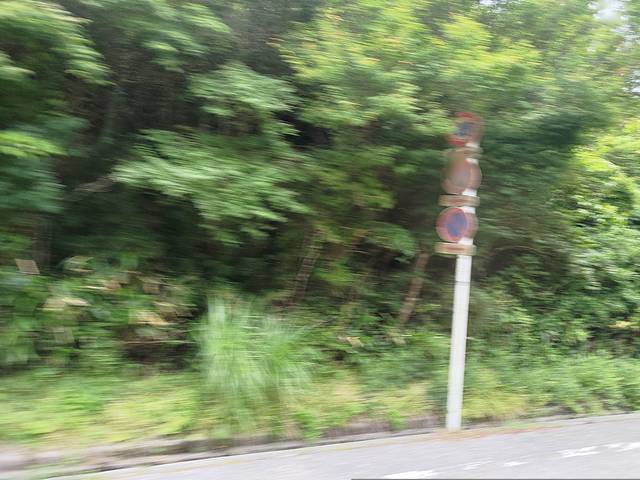
Region: Japan
Coordinates: 35.187, 139.032